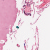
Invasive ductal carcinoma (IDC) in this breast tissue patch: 0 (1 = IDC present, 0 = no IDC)